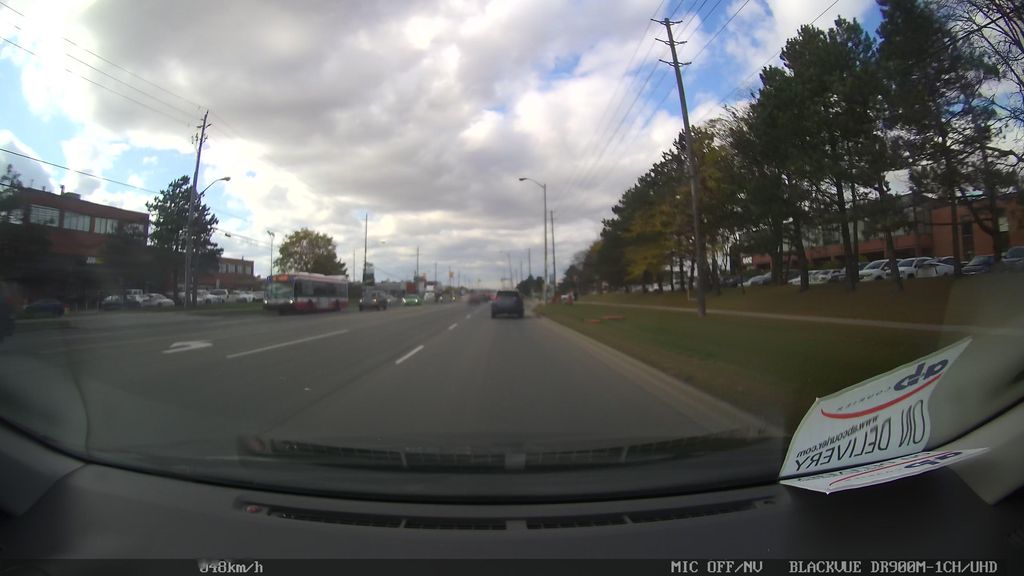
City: toronto